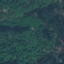
Land use / land cover class: Forest